Field crop: maize
Growth stage: 2
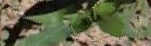
Species: maize